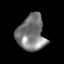
Tissue: lung
Cell type: Epithelial cells
Senescence score: 0.1549
Nuclear area (px): 975
Mean DAPI intensity: 122.824